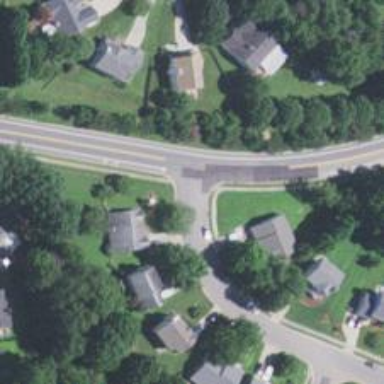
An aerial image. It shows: Road with stop sign.